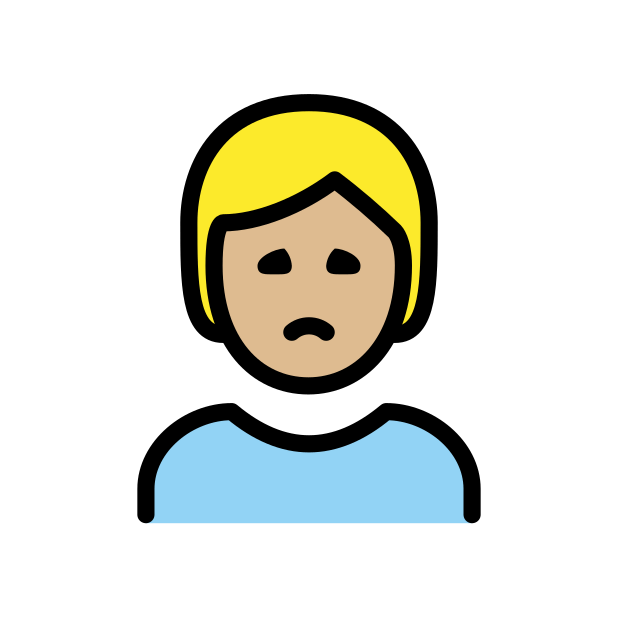
person frowning: medium-light skin tone